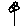
Label: flower